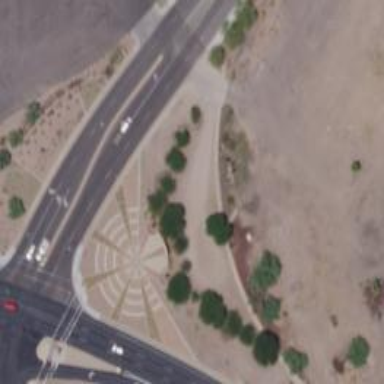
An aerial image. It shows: Historic memorial featuring sculpture.